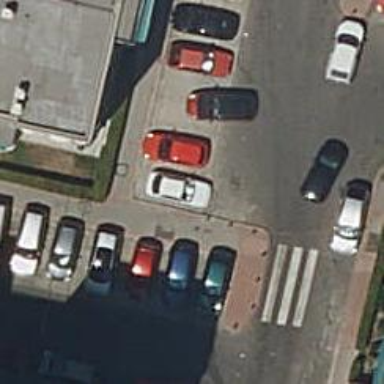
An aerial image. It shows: Bollard.